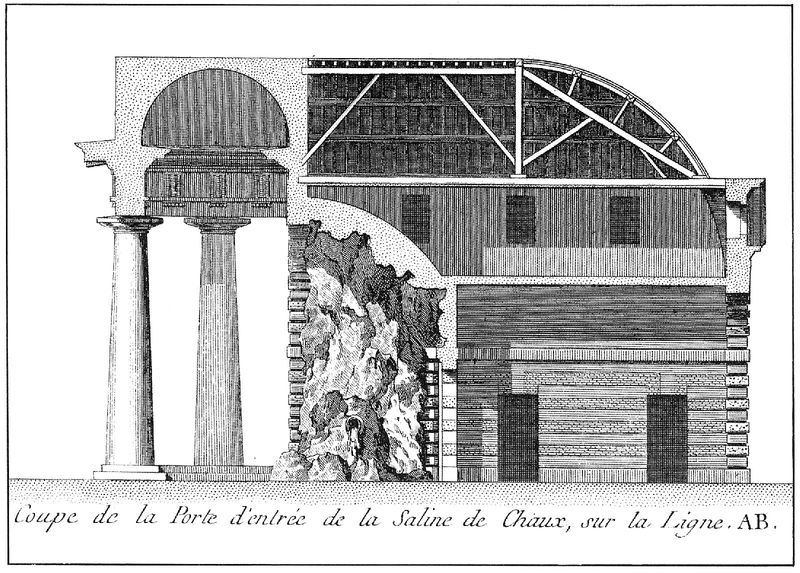
Titel: Entwurf für das Torhaus der Salinenstadt Chaux, aus: ”L´Architecture considérée sous le rapport de l´art, des moers et de la législation”
Künstler: Claude Nicolas Ledoux
Schlagwörter: felsen, wasser, weiß, fenster, holz, schwarz, skizze, säule, säulen, tür, zeichnung, dach, gebäude, haus, architektur, stein, boden, brunnen, schrift, mauer, französisch, rundbogen, eingang, loch, nd, text, dachstuhl, französich, grotte, etagen, plan, querschnitt, aufriss, quelle, aus, saline